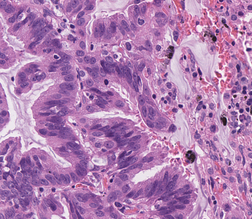
Tumor epithelial tissue: yes
Tumor-associated stroma tissue: yes
Normal tissue: no